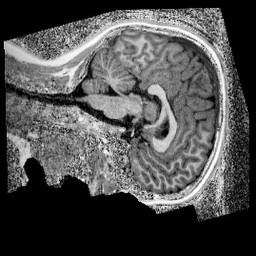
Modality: UNIT1_denoised
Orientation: sagittal
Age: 11
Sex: male
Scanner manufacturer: siemens
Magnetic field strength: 3 T
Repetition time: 4 s
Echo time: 0.00299 s